Question: I want move the data to another form but the textbox there have error.i adry try it many time

'''
payment pym = new payment();
pym.textBox4.Text = dataGridView1.CurrentRow.Cells[7].Value.ToString();
pym.textBox5.Text = dataGridView1.CurrentRow.Cells[8].Value.ToString();
pym.textBox6.Text = dataGridView1.CurrentRow.Cells[9].Value.ToString();
pym.textBox7.Text = dataGridView1.CurrentRow.Cells[10].Value.ToString();
pym.ShowDialog();
'''
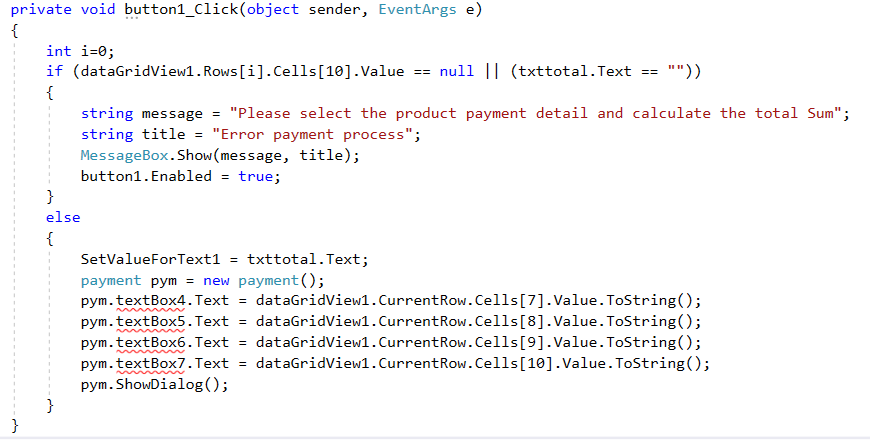
Answer: Write it into payment form
'''
public void GetText4(string txt) => textBox4.Text = txt;
'''
and call it into you form:
'''
payment pym = new payment();
pym.GetText4(dataGridView1.CurrentRow.Cells[7].Value.ToString());
pym.ShowDialog(this);
'''